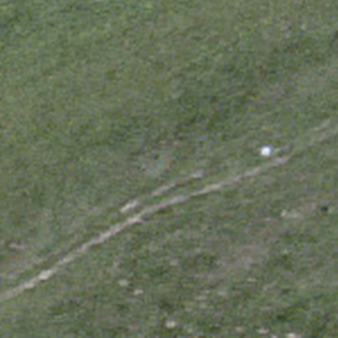
Label: other